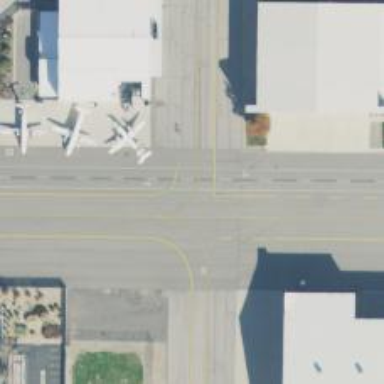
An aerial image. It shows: Image of taxiway at airport.